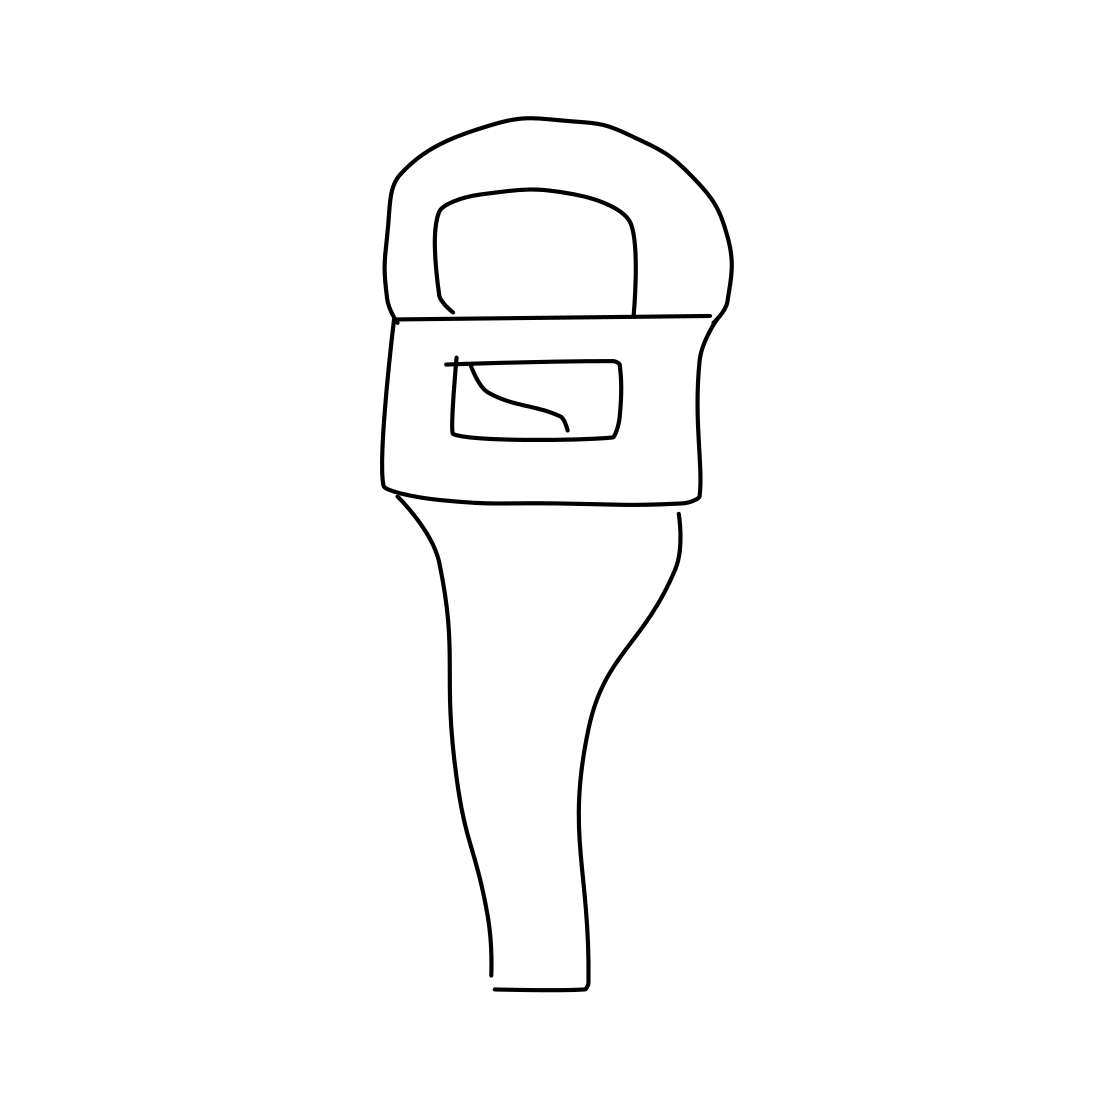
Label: parking meter